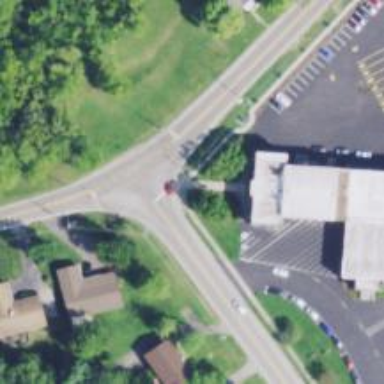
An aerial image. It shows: Footway crossing.